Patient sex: M
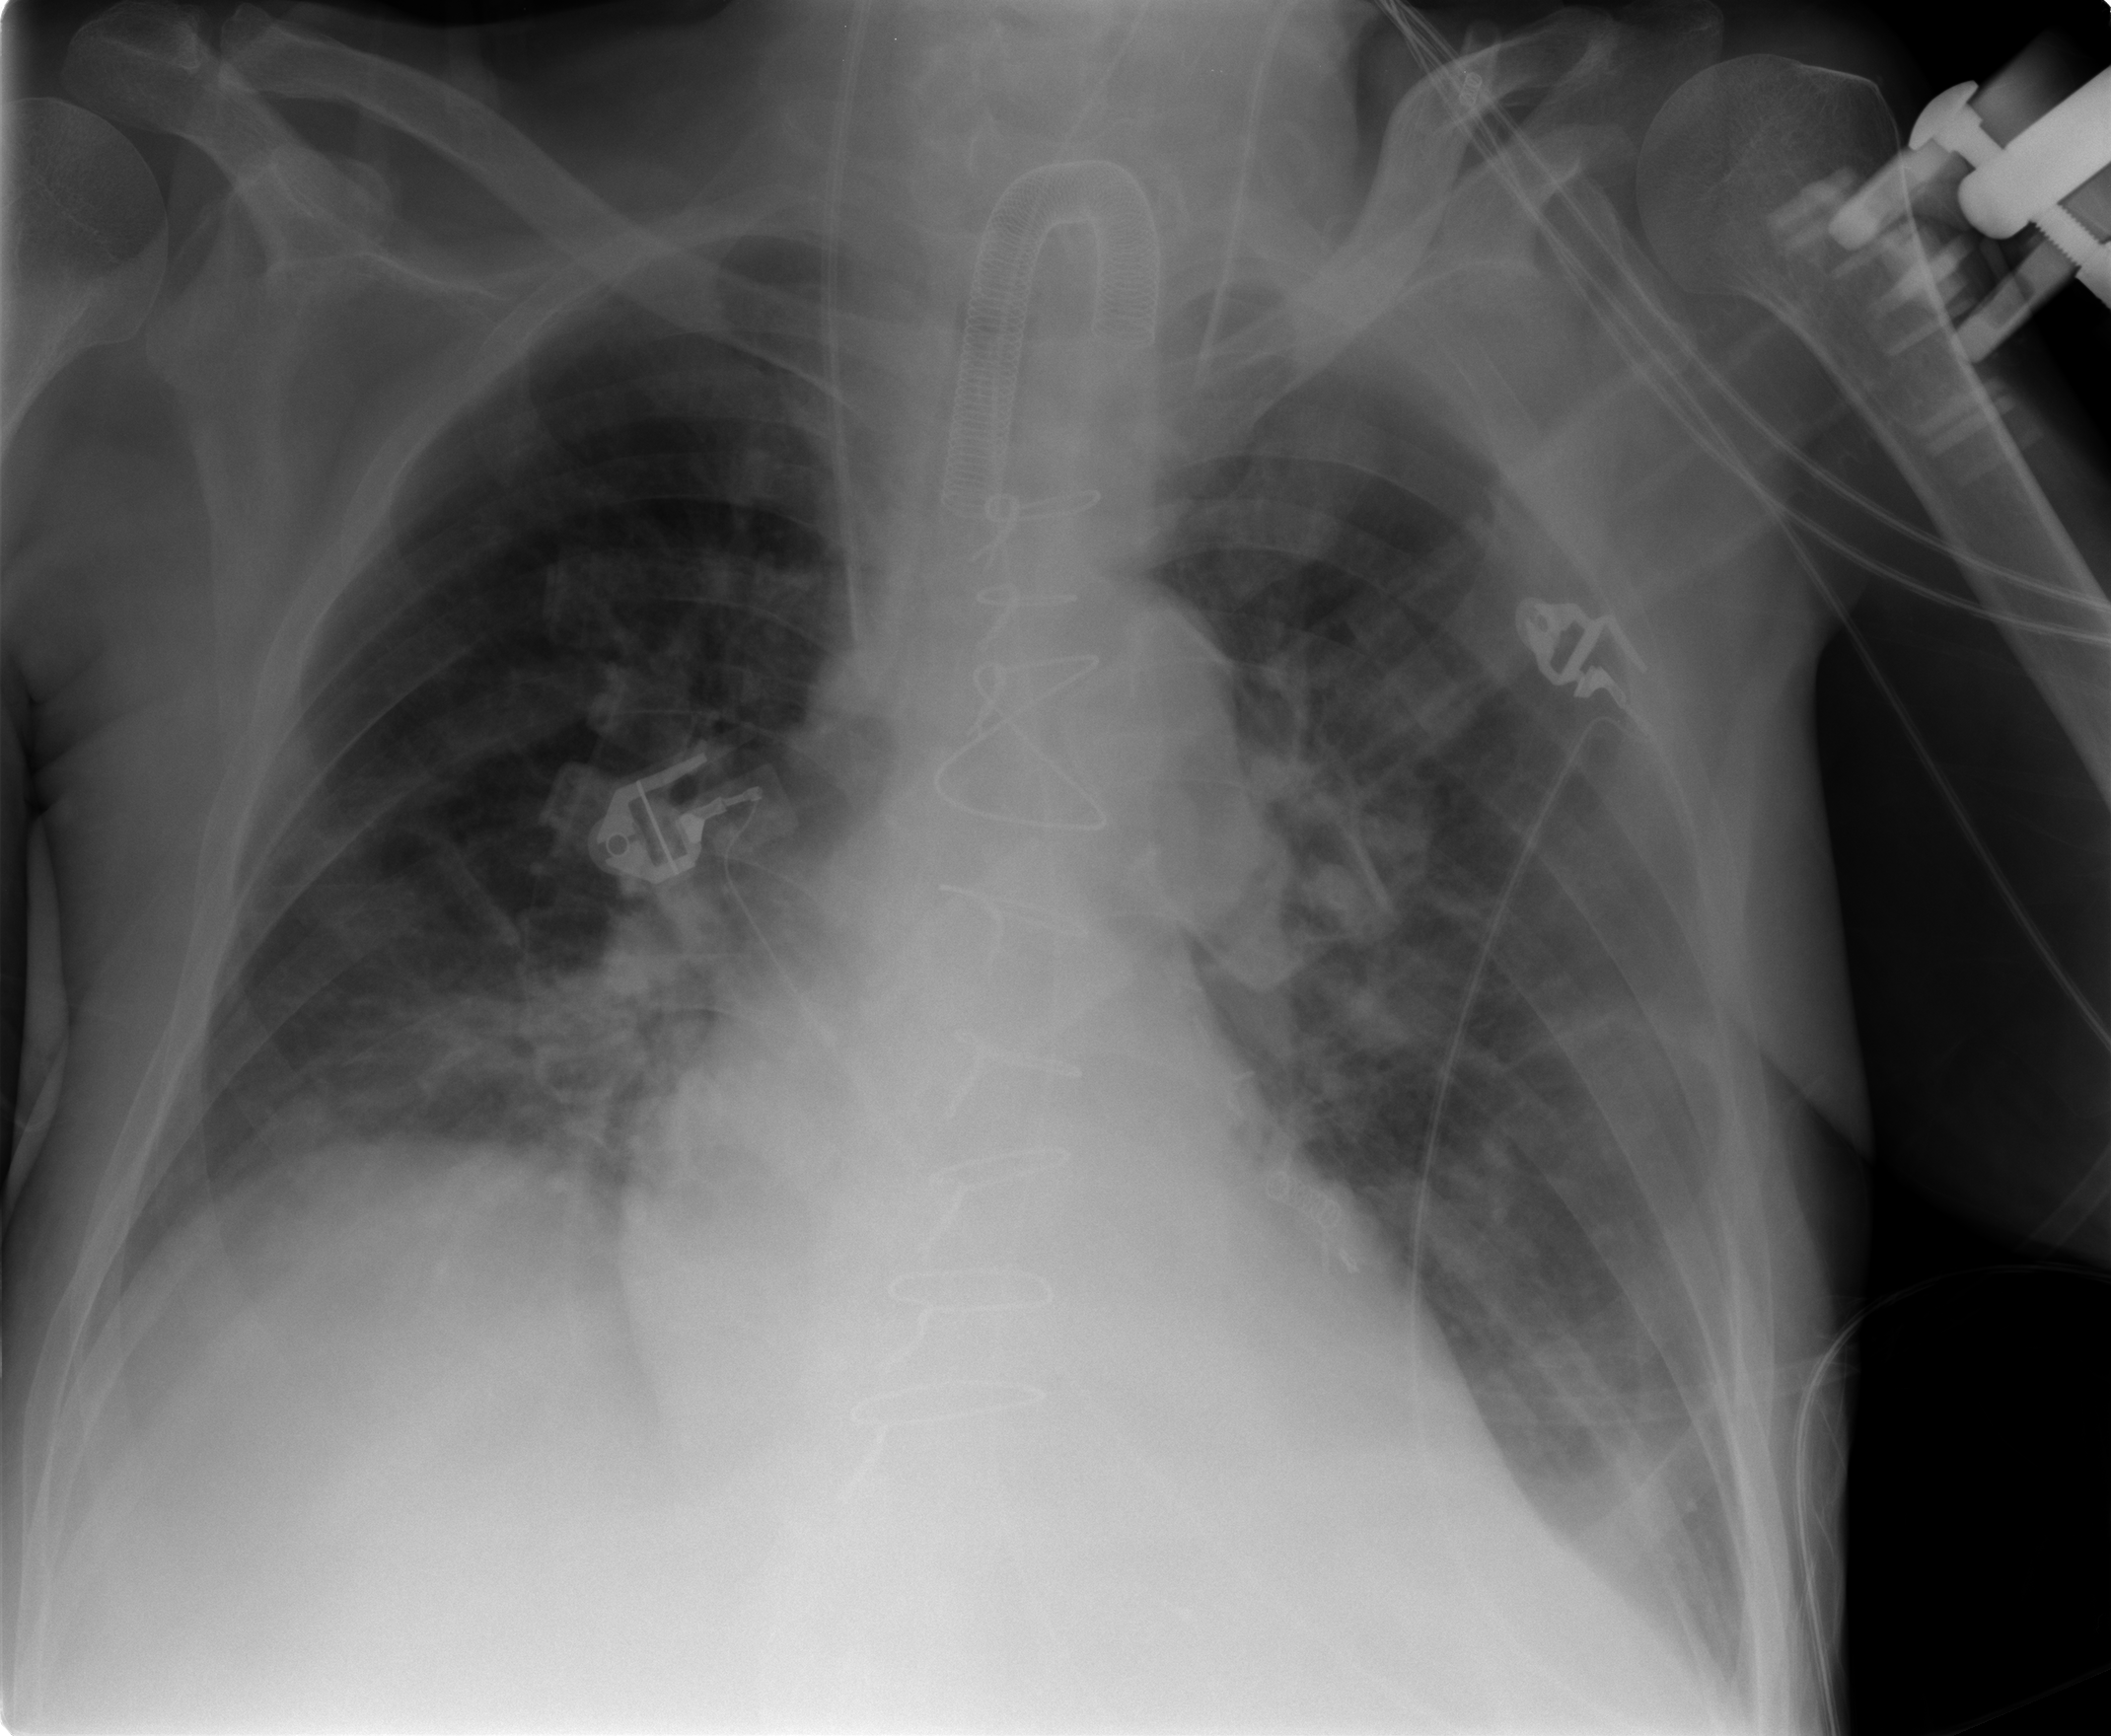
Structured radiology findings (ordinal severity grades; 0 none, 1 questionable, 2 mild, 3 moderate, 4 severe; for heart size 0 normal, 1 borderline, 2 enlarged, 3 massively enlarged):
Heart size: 1
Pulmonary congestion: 2
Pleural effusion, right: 0
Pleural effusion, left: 1
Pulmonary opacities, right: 0
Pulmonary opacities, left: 3
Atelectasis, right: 2
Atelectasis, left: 2